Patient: sex M, age 73
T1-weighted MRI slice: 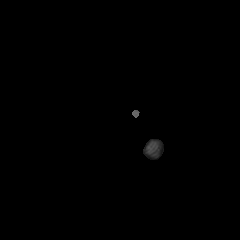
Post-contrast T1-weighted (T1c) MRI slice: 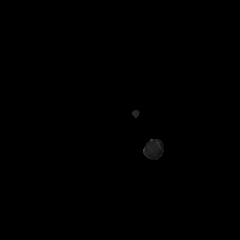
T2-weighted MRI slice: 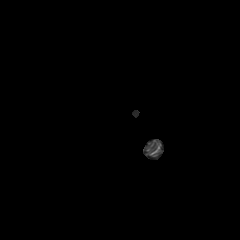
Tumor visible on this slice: no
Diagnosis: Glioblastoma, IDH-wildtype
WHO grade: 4